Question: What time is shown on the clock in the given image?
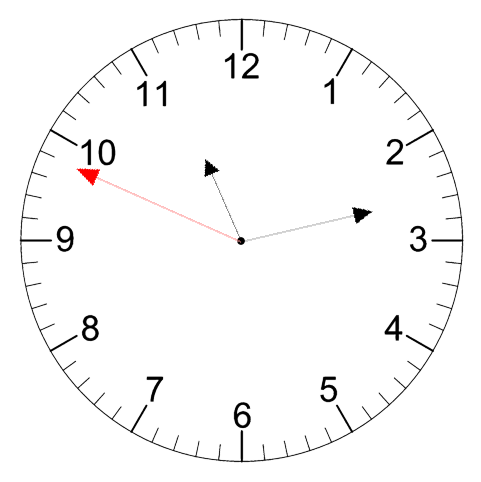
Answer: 11:12:49